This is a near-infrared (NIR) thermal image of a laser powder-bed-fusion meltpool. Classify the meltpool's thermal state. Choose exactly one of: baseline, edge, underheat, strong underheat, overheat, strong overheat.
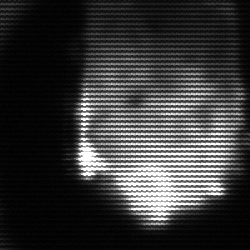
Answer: edge